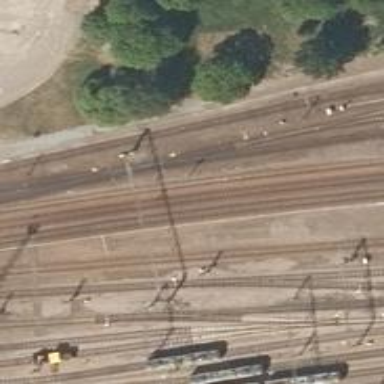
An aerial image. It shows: Railway with continuous electrified contact line.